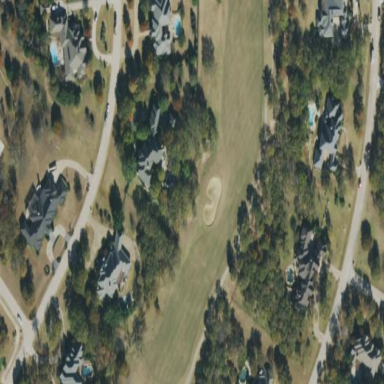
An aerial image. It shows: Golf fairway surrounded by grass.